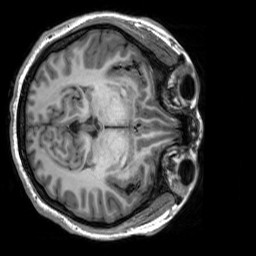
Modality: T1w
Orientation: axial
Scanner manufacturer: siemens
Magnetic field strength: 3 T
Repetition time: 2.3 s
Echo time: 0.00302 s